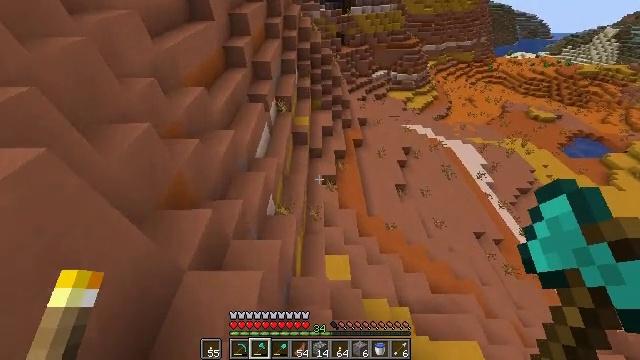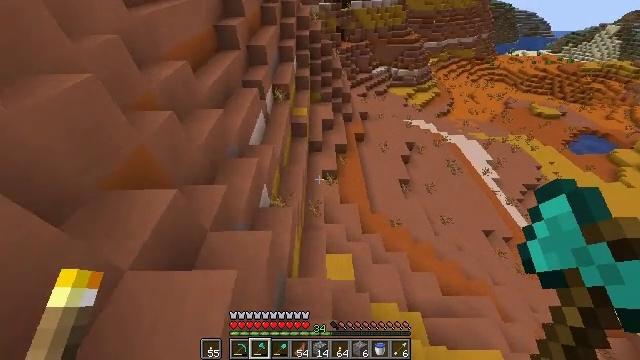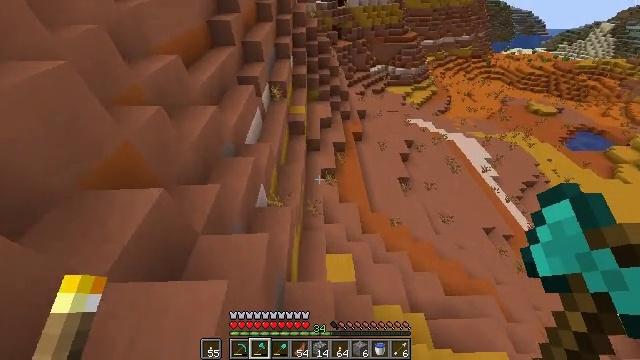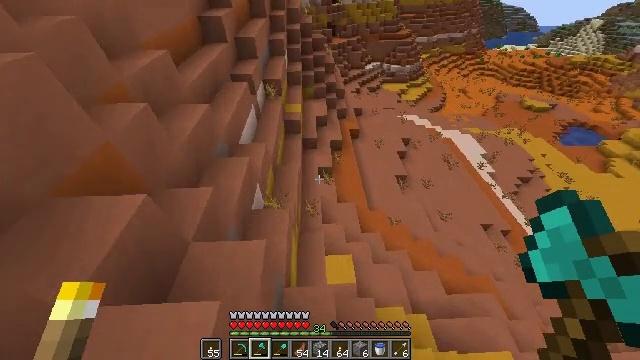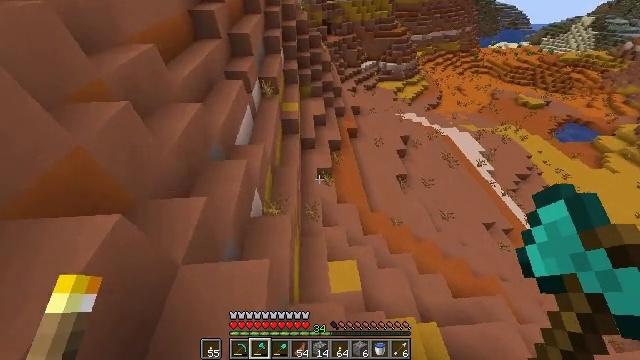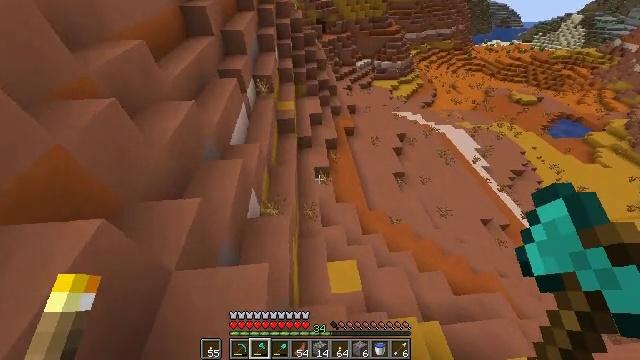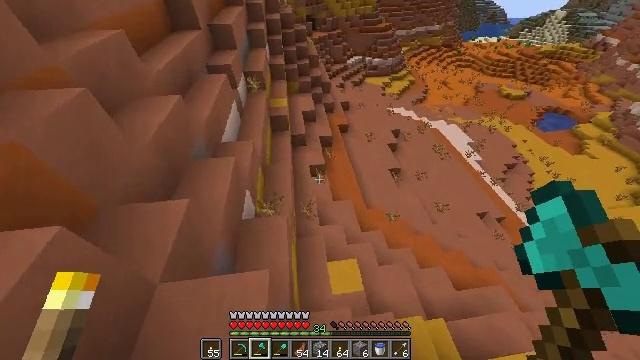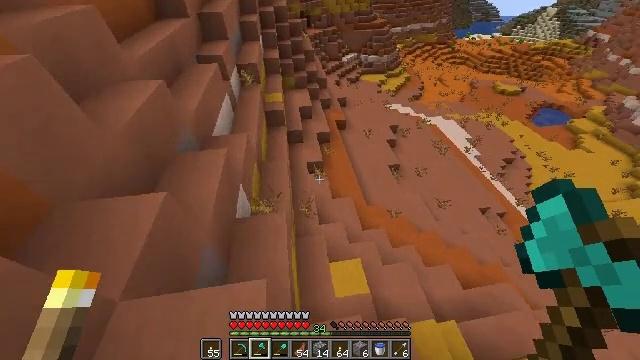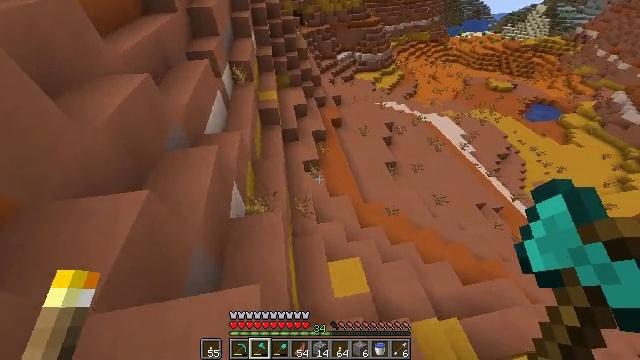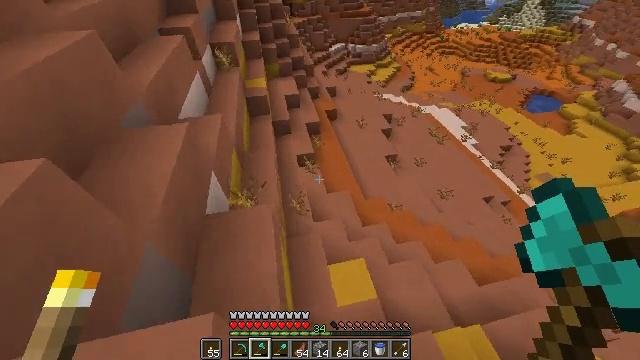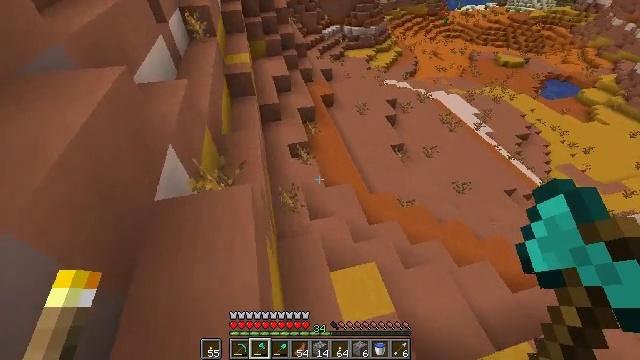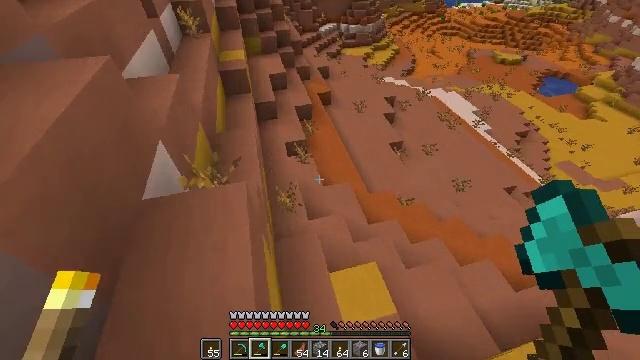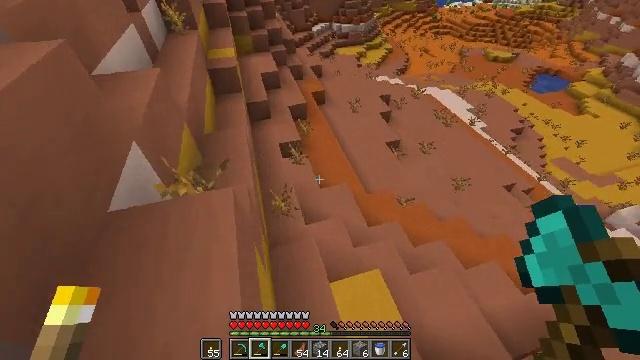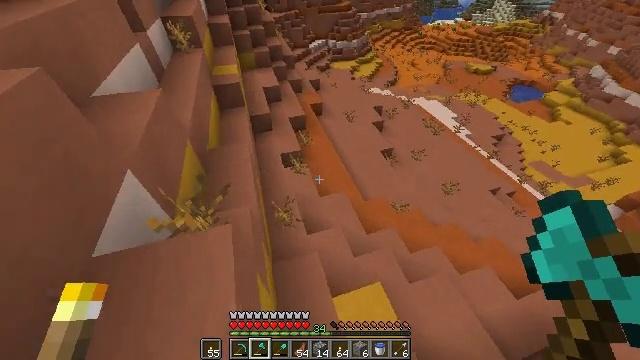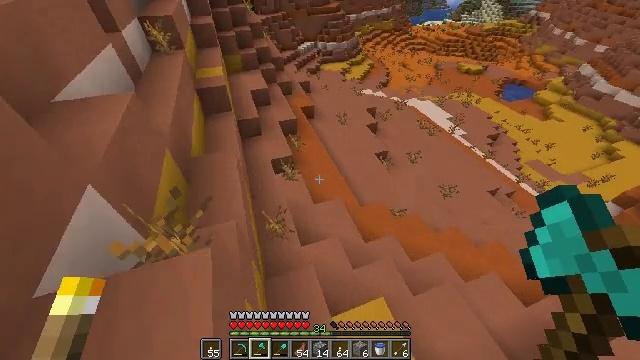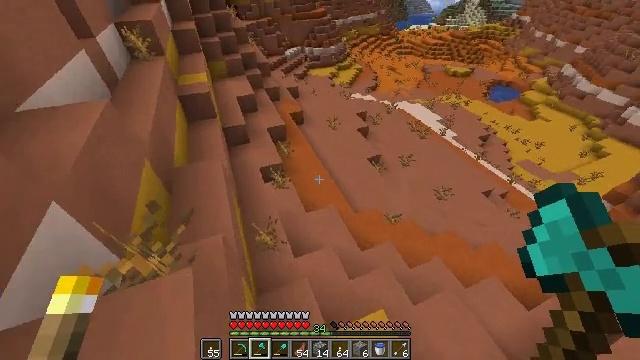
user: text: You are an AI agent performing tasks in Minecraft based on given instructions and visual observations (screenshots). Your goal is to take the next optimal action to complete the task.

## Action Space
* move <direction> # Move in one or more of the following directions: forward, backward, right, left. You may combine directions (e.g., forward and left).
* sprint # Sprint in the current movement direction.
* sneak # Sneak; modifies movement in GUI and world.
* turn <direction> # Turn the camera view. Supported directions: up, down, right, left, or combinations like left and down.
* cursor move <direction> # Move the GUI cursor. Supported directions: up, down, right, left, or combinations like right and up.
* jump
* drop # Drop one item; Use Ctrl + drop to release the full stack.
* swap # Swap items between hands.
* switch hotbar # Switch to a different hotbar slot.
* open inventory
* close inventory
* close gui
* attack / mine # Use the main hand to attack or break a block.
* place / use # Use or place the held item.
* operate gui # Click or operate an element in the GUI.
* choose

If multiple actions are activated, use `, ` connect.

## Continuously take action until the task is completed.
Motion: motion action
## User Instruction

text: Break the cactus block.
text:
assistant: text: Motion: move forward and move left, sprint
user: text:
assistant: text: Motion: move forward and move left, sprint
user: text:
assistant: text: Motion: move forward and move left, sprint, turn right
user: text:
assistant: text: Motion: move forward and move left, sprint, turn right
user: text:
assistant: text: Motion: move forward and move left, sprint, turn right
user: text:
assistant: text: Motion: move forward and move left, sprint, turn right
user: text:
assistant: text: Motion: move forward and move left, sprint, turn right
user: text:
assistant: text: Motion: move forward and move left, sprint, turn right
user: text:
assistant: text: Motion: move forward and move left, sprint, turn right
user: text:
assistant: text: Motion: move forward, sprint, turn right
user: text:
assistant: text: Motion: move forward, sprint
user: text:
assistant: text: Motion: move forward, sprint, turn right
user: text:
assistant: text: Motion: move forward, sprint
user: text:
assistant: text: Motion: move forward, sprint, turn right and up
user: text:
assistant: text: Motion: move forward, sprint, turn right and up
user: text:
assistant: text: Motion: move forward, sprint, turn right and up
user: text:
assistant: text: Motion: move forward, sprint, turn right and up
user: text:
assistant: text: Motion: move forward, sprint
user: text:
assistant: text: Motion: move forward, sprint
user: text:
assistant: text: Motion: move forward, sprint
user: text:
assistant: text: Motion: move forward, sprint, turn up
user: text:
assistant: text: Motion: move forward, sprint, turn up
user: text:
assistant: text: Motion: move forward, sprint, turn up
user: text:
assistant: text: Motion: move forward, sprint, turn up
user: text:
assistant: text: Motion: move forward, sprint, turn up
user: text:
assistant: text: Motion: move forward, sprint, turn up
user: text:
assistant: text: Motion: move forward, sprint, turn up
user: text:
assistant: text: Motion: move forward, sprint, turn up
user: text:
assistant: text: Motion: move forward, sprint
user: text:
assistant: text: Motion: move forward, sprint